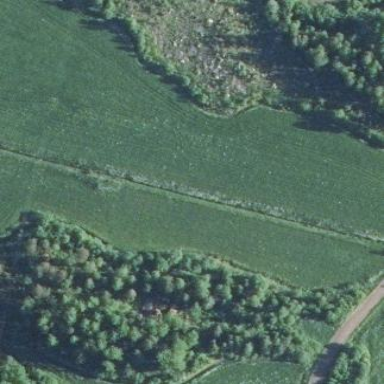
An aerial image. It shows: Forest dominated by needle-leaved trees.